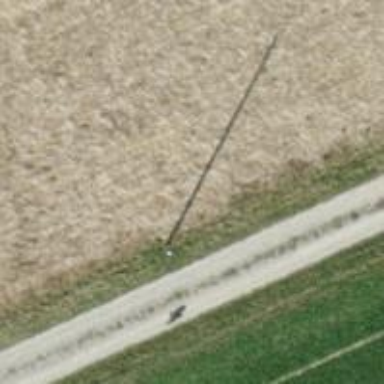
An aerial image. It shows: Power pole.